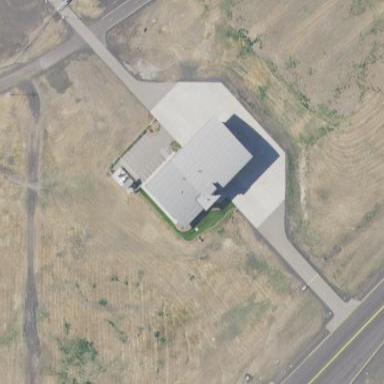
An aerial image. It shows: Fire station building.